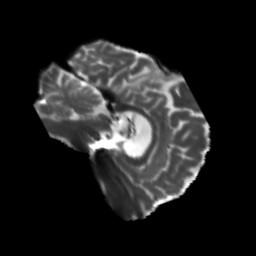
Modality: T2w
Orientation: sagittal
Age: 68
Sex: male
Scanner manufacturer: siemens
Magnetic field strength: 3 T
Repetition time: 5.47 s
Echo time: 0.0854 s